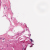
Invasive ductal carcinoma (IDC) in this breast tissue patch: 0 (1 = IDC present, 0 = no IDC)